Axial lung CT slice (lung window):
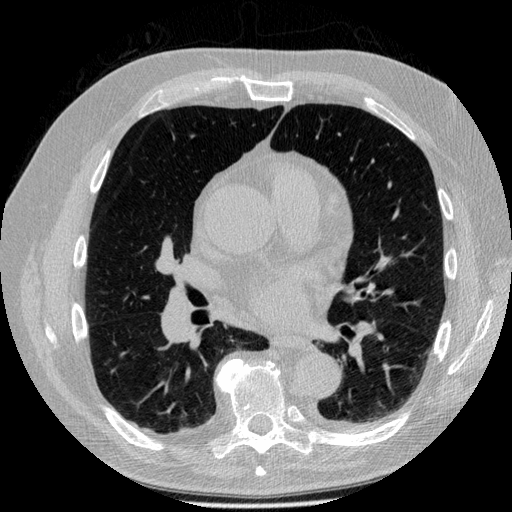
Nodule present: no